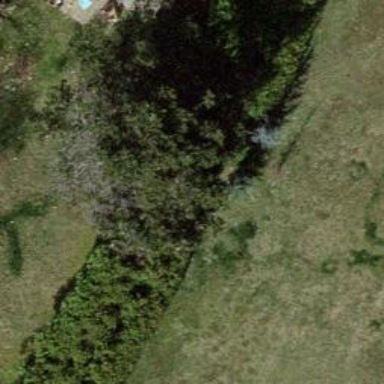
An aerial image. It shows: Evergreen needle-leaved tree.